Current action and preconditions to check: path_clear

Your task: For each precondition in the list above, predict whether it will hold at this action.

Consider the current scene as observed from the mobile robot's camera, and analyze the predicted future states of all dynamic agents (e.g., people, animals, vehicles, or any moving entities) within the NEXT SECOND.

IMPORTANT: Only answer "very likely" if you are absolutely certain—based on strong, clear evidence—that a dynamic agent will violate the precondition in the predicted future state. Do NOT answer "very likely" for unlikely, ambiguous, or low-probability risks.

Ask yourself for each precondition: Is there a high probability, with clear and convincing evidence, that the predicted future states of any dynamic agent will interfere with the predicted future state of the currently executing action within the NEXT SECOND, causing that precondition to fail?

Assess the risk level based on these predictions. Use "likely" or "very likely" if motions create a clear risk of interference.

Use "neutral" or "improbable" if agents are nearby but their predicted paths are clearly diverging or non-conflicting.

Failure Risk Categories: "very improbable", "improbable", "neutral", "likely", "very likely"

Answer Format: Output ONLY the probability_of_failure value from these categories: "very improbable", "improbable", "neutral", "likely", "very likely"

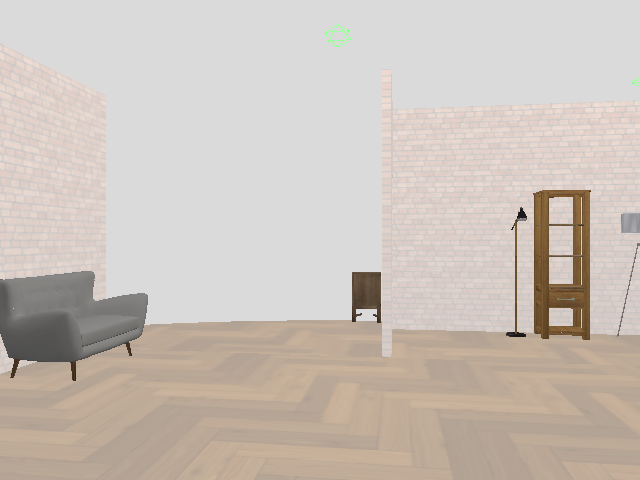

Answer: very improbable